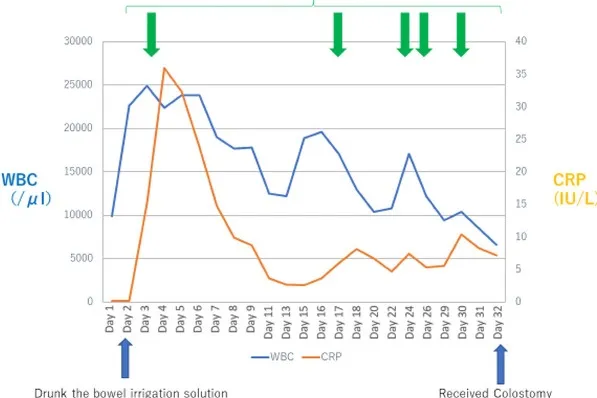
The clinical course of the patient.
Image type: chart (chart)